Question: Here is what I am getting when I run my application on my device
The part that I have problems with is the rows - with text, quote, and web. I dynamically inserted those rows into the scroll view at runtime. Here is my xml code that I used for layout inflating
'''
<?xml version="1.0" encoding="utf-8"?>
<TableRow xmlns:android="http://schemas.android.com/apk/res/android"
android:layout_width="match_parent"
android:layout_height="wrap_content"
android:background="@android:color/transparent" >
<TextView
android:id="@+id/stockView"
android:text="TextView"
android:layout_weight="2" />
<Button
android:id="@+id/stockQuote"
style="?android:attr/buttonStyleSmall"
android:text="@string/get_stock_quote"
android:layout_weight="1" />
<Button
android:id="@+id/webStock"
style="?android:attr/buttonStyleSmall"
android:text="@string/go_to_website"
android:layout_weight="1" />
</TableRow>
'''
My question is with this code, why is each element still taking the same amount of space. I know that because I specified the text view's layout_weight to 2, it should take up half of the width with each button taking 1/4 of the total width. I know this isn't bc of weight sum as weight sum by default is 4 in this case. Does anyone know how i can get the text view to take up 1/2 of its parent's width?
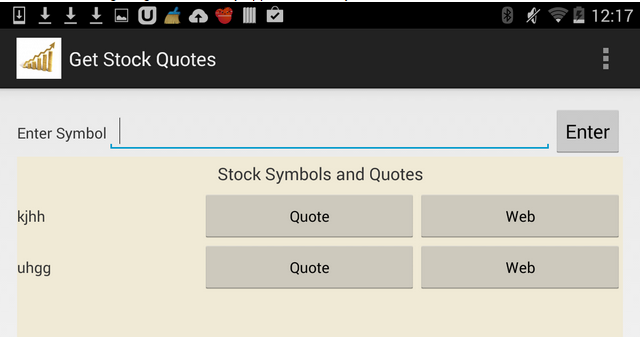
Answer: '''
<?xml version="1.0" encoding="utf-8"?>
<TableRow xmlns:android="http://schemas.android.com/apk/res/android"
android:layout_width="match_parent"
android:layout_height="wrap_content"
android:background="@android:color/transparent" >
<TextView
android:id="@+id/stockView"
android:layout_width="0dip"
android:text="TextView"
android:layout_weight="2" />
<Button
android:id="@+id/stockQuote"
android:layout_width="0dip"
style="?android:attr/buttonStyleSmall"
android:text="get_stock_quote"
android:layout_weight="1" />
<Button
android:id="@+id/webStock"
android:layout_width="0dip"
style="?android:attr/buttonStyleSmall"
android:text="go_to_website"
android:layout_weight="1" />
'''